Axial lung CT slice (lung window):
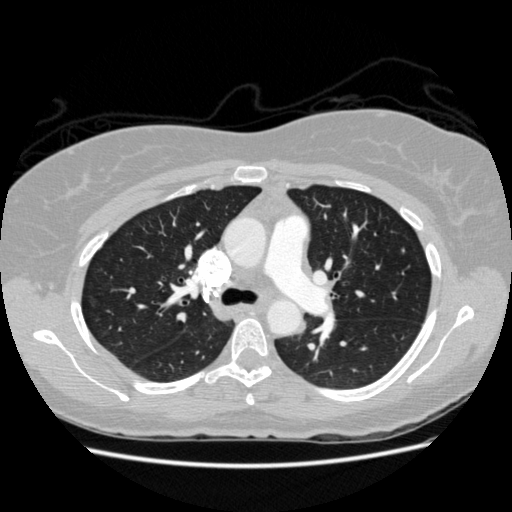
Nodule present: no